Question: I am working with phonegap (build) and I am having problems when adding a variable number of divs inside a div container, as I would expect the container to increase its height accordingly, but it does not.
I have tried the trick with no success. I have also tried different overflows and height:auto combinations with no success either.
I am now working in increasing the container height dynamically but, honestly I am pretty sure there must be a more elegant way to do so (I mean, this container might be inside some other container div, and so on and I can't imagine I must add this code for each one of them every time I need this behavior).
How do you guys deal with this (I guess really common) situation?
I have found a solution based on Daniel's answer. Here is how I have dealt with it:
I work with three container divs and a list of a variable number of child divs:
- - - -
(I am sorry it is driving me crazy to add the code properly so I will include it as an image)

The explanation is:
- I define some variables to keep the original height of the three container divs, so later I can add them the necessary additional height depending on how many child divs are included.- I check whether their values are empty so I assign them the value only the first time, so I don't keep adding height every time the user gets into the page.- Each child div is 40px tall so I add this to a variable that accumulates the total height increase.
Finally I update the height of the containers and I get to see the whole content.
Anyway, my doubt is: Is it really necessary to do it every time I have to work with a dynamic height?
It is difficult for me to think there is no other way to get the containers increase their height accordingly a dynamic content.
Could anybody help me to understand this?
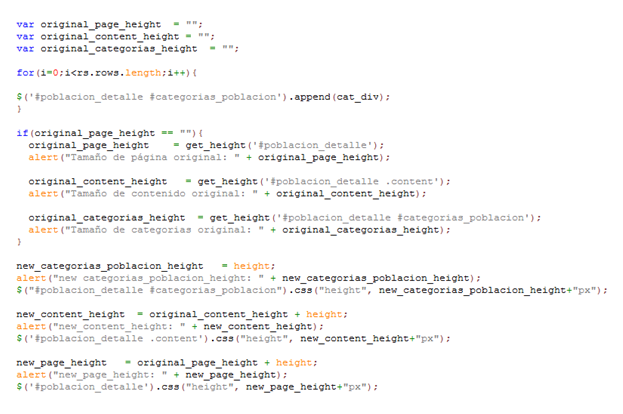
Answer: As you describe you are adding div tags to another div tag like this:
'''
<div id="container">
<div></div>
<div></div>
<div></div>
test
</div>
'''
The extra div tags doesn't add additional height to the #container.
If this is what you are doing, you wont get extra height.
If you want to load more height inside the #container you can that with many different approaches.
1. With jQuery $("#container").css("height", "100px");
2. With CSS #container {
height: 100px;
}
If you want to add more height to a div#container you can do the following.
'''
$("#container").click(function() {
var height = $("#container").height();
height = height + 10;
$("#container").css({"height": height+"px"});
/* do more here if you want :) */
});
<div id="container" style="background-color: red;">
test
</div>
'''